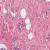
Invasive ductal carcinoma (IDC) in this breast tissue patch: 0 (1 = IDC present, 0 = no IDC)